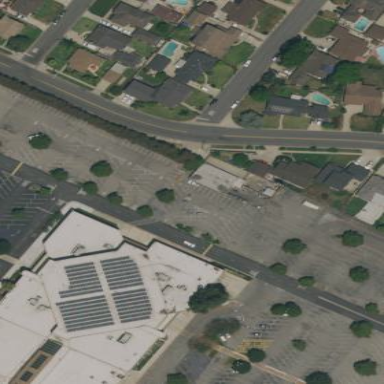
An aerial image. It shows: Part of the building is dedicated to retail space.